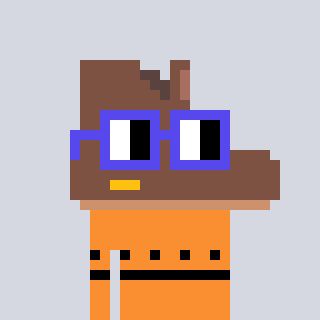
a pixel art character with square blue glasses, a boot-shaped head and a orange-colored body on a cool background